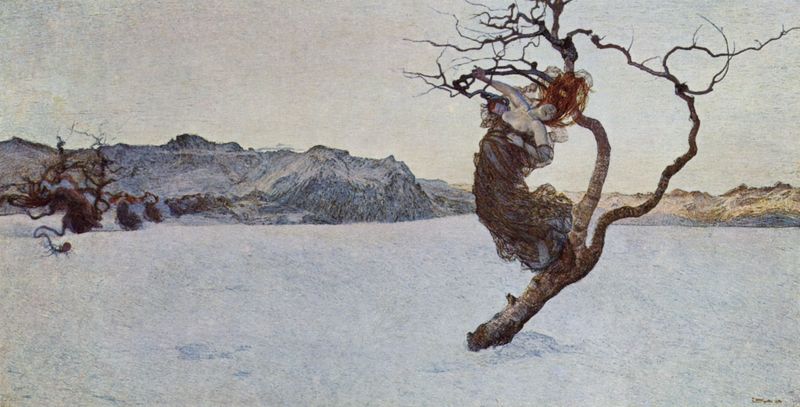
Titel: Die bösen Mütter
Künstler: Giovanni Segantini
Standort: Wien
Institution: Kunsthistorisches Museum
Schlagwörter: baum, berg, blau, felsen, gemälde, hand, himmel, körper, nackt, umhang, weiß, aquarell, bäume, gelb, impressionismus, landschaft, see, äste, braun, brust, busen, frau, grau, hintergrund, kleid, licht, symbol, zeichnung, eis, rot, schleier, schnee, tuch, malerei, symbolismus, arm, arme, kleidung, tod, tot, bild, signatur, öl, ast, horizont, kalt, natur, norden, stamm, weite, wind, zweige, busch, sonne, figur, gewand, haare, stoff, pflanzen, england, fliegen, brüste, leine, berge, dürre, gebirge, gipfel, gletscher, wüste, sonnenuntergang, kahl, winter, romantik, sturm, stämme, festhalten, surrealismus, gestalt, rothaarig, strahlen, kälte, schweben, dali, gebogen, gefangen, raub, nixe, mythologie, femme fatale, verzweiflung, rote haare, beute, geäst, metamorphose, sage, märchen, rothaarige, durchsichtig, landscahft, erscheinung, winterlandschaft, knorrig, aufgehängt, astgabel, unheimlich, gebirgskette, grat, gabelung, bergen, geist, verwachsen, vereist, verschneit, gekrümmt, gefesselt, symbolisch, ber, ffrau, dryade, freitod, sinter, fantasma, hellw, hängende frau, knorrigkeit, preraffaeliten, verfangen, bäume+